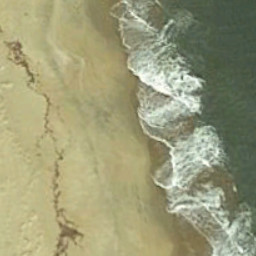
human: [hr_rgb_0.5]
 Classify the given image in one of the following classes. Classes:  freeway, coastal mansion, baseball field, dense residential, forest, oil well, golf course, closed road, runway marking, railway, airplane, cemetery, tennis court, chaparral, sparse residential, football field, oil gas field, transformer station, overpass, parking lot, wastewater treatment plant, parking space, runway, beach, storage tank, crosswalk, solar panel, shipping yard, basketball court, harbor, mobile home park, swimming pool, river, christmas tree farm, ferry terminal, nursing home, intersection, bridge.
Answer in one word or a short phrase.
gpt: beach